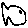
Label: fish